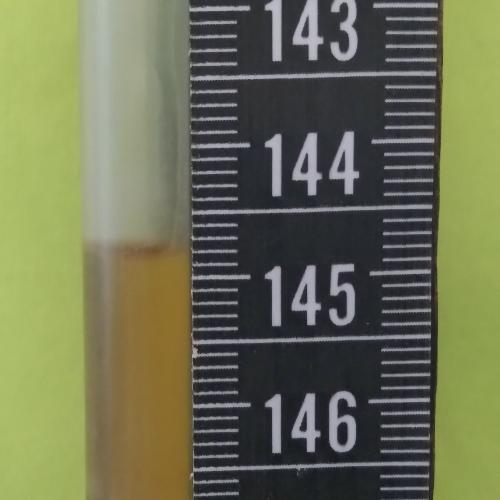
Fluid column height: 144.8 cm